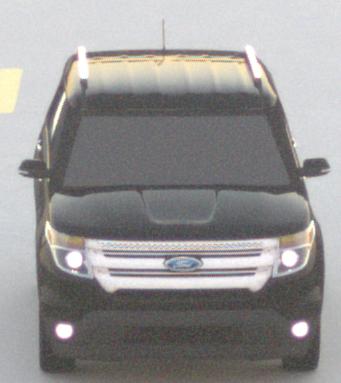
Make: Ford
Model: Explorer
Detailed model: Gen. 5
Model produced from: 2010
Model produced until: 2019
Doors: 5
Color: black
Road condition: dry road
Daytime: sunrise or sunset
Contrast: low contrast